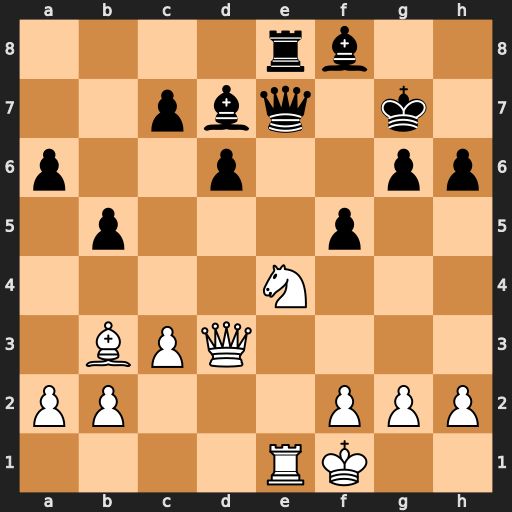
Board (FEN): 4rb2/2pbq1k1/p2p2pp/1p3p2/4N3/1BPQ4/PP3PPP/4RK2
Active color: w
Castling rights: -
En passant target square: -
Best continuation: Qd4+ Qe5 Nxd6 Qxd4 Nxe8+ Bxe8 cxd4